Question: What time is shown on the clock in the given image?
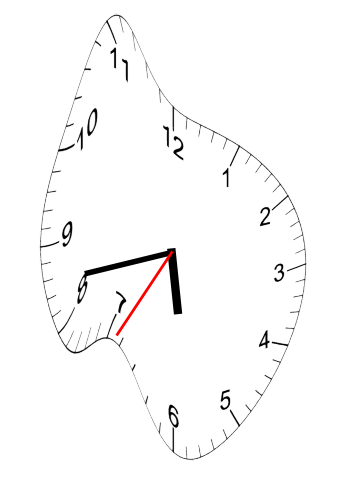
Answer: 05:42:35